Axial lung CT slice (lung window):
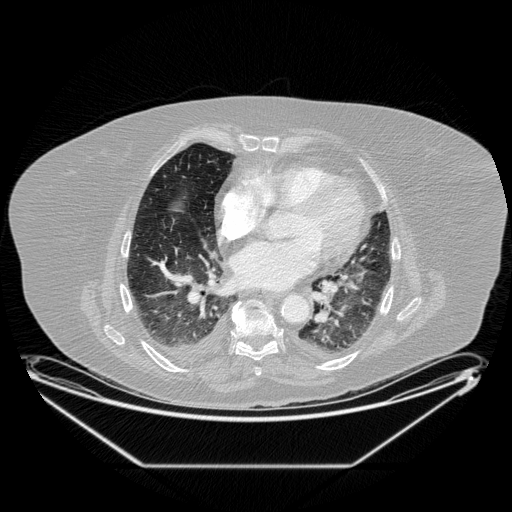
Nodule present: no